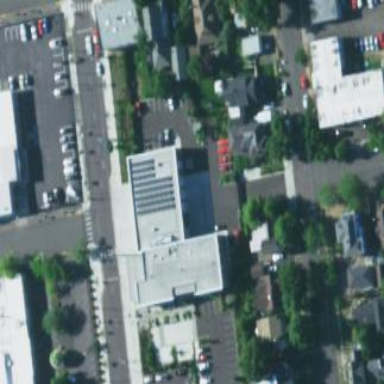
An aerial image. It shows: Fire station building.